Если на горизонтально закрепленный с одного конца стержень длины $1~м$ повесить с другого конца груз массы $1~кг$, то этот конец прогнется на $1~см$. $\textit{Оцените}$, какую силу $F$ необходимо прикладывать к вертикально стоящему стержню (см. рисунок), чтобы он прогнулся.
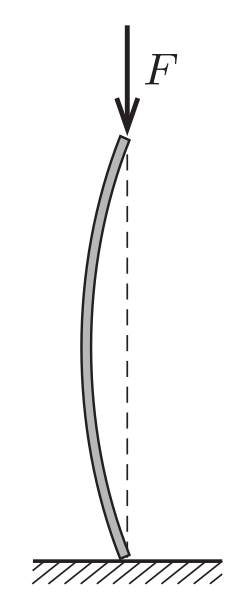
Ответ: $F > 3mg\frac{L}{h}\approx3000~Н$
Темы:
T, ★, Механика, Упругость, 200 задач, Изгиб